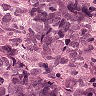
Metastatic tissue present: yes